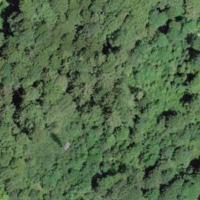
EUNIS habitat code: 44
Species observed at this site:
Aruncus dioicus
Melica uniflora